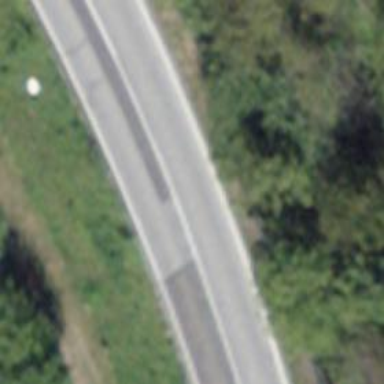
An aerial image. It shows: Secondary road with asphalt surface.